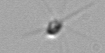
Label: Calciopappus